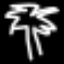
Label: palm tree